Question: I am trying to install the Microsoft Lync 2013 SDK and when I run the installer I get the below warning. I've installed the Microsoft C++ redistributable, which is version 11.0.6 something and it still doesn't work...any ideas?

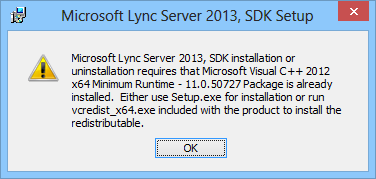
Answer: Microsoft apparently requires the of the runtime specified in the error message. It is available on the Lync Server 2013 ISO Image (DVD).
<URL>